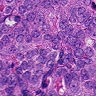
Metastatic tissue present: yes